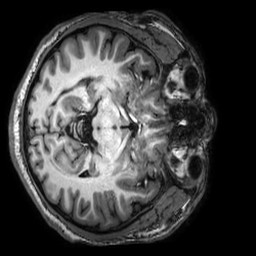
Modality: T1w
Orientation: axial
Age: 26
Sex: male
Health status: healthy
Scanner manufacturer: philips
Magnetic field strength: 3 T
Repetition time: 0.009 s
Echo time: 0.003996 s